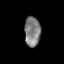
Tissue: lung
Cell type: Myeloid cells
Senescence score: 0.2288
Nuclear area (px): 464
Mean DAPI intensity: 126.765